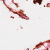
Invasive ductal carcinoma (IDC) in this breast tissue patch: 0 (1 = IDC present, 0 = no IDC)